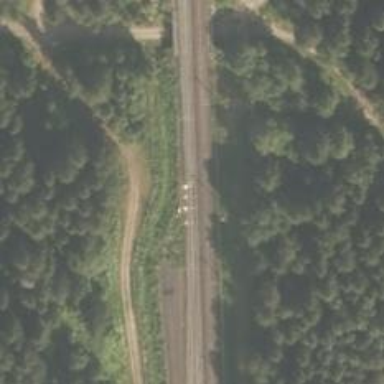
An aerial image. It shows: Railway with continuous electrified contact lines.